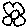
Label: flower